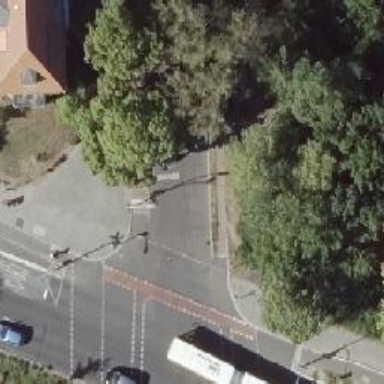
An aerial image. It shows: Road with traffic signals.